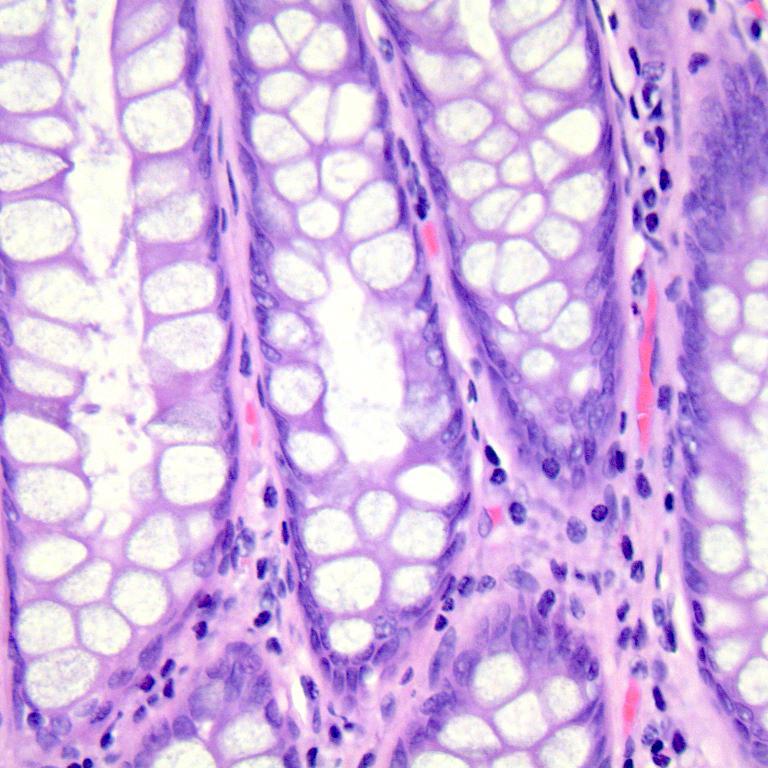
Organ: colon
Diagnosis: benign